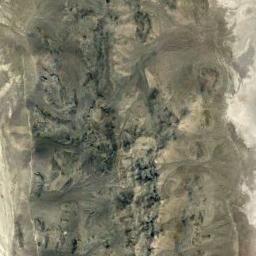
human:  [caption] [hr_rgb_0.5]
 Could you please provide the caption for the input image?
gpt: The mountain is consist of half of black soil and half of white soil .

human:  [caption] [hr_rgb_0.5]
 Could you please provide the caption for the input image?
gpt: The mountain is uneven and rough .

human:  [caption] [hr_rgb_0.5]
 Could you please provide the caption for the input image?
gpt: This mountain is completely covered by vegetation .

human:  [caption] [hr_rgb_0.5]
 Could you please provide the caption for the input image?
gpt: The mountain has a rugged surface and its rocks are dark gray .

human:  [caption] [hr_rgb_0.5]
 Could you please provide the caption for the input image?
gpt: There are some rocks and sand on the brown mountain .